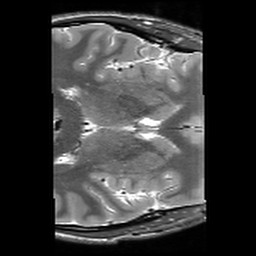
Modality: T2w
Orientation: axial
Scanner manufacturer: siemens
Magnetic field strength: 3 T
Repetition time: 10.64 s
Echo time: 0.05 s